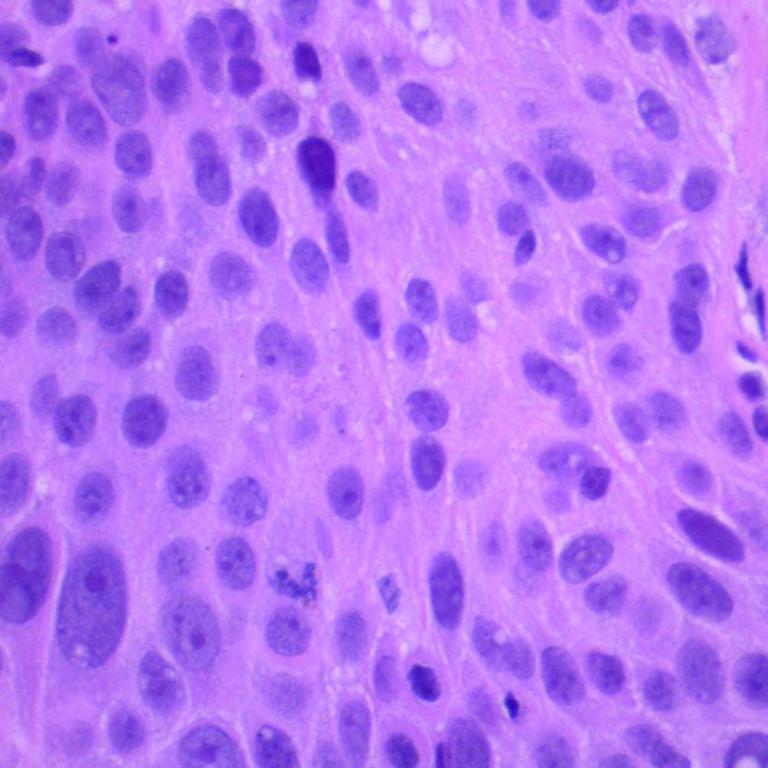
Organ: lung
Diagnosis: squamous carcinomas